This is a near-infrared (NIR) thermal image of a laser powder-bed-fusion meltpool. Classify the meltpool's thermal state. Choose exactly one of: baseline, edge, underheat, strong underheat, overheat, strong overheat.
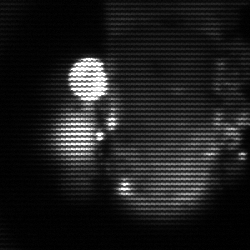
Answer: strong underheat